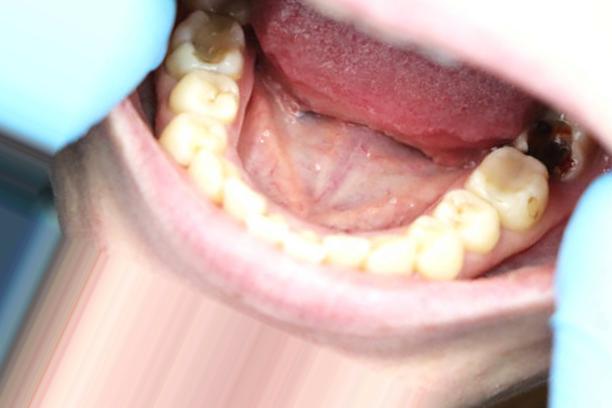
Condition: Caries